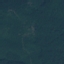
Land use / land cover: Forest